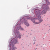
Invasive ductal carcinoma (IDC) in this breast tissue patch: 0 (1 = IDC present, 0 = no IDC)